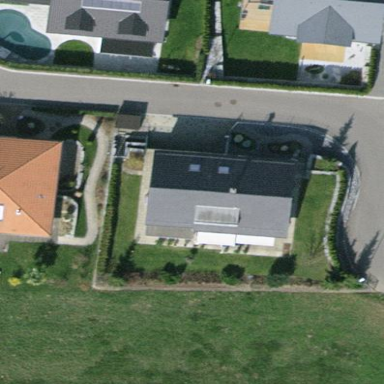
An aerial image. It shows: Detached building with gabled tile roof.